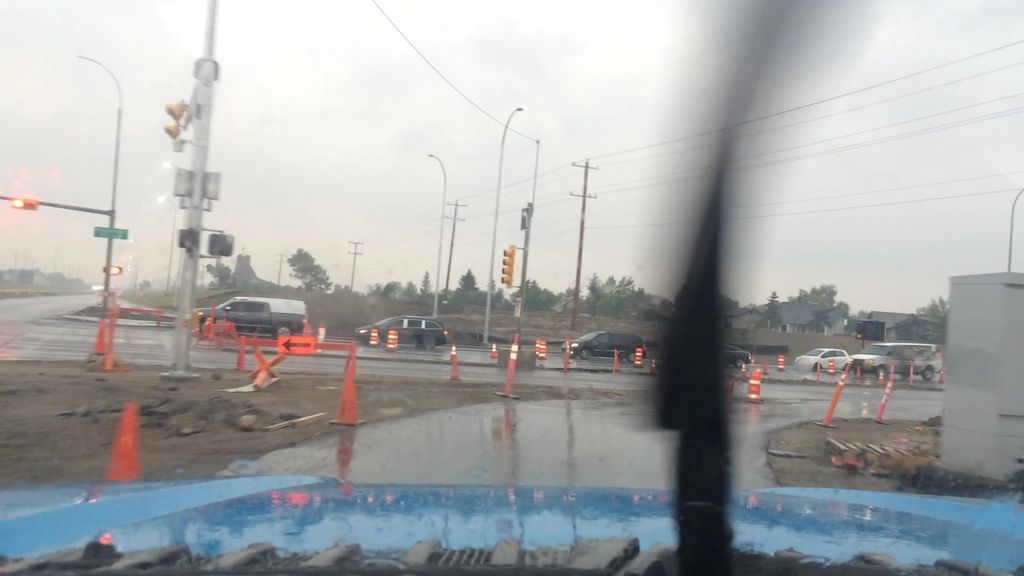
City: calgary